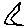
Label: moon